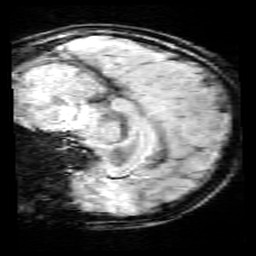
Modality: SWI
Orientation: sagittal
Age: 11
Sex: female
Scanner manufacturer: siemens
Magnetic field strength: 3 T
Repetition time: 0.027 s
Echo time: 0.02 s